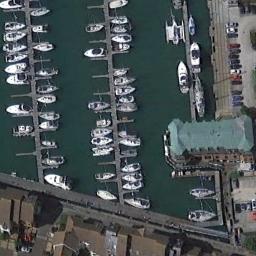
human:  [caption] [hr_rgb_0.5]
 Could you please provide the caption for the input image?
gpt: The harbor with lots of neatly docked boats is surrounded by some buildings and a parking lot .

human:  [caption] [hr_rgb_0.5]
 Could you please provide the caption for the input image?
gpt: Next to the harbor is a road .

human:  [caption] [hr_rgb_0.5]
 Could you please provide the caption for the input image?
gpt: There are some ships moored on the sea next to the harbor next to the building and the parking lot, With some empty spaces left .

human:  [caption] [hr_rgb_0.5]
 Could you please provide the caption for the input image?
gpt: Many ships are in the harbor .

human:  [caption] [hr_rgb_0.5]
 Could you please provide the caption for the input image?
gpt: There are brown buildings and a green buildings at the harbor with many ships .